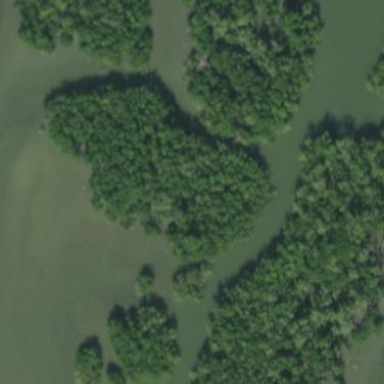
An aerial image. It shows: Rich mangrove swamp wetland filled with Mangrove plants.